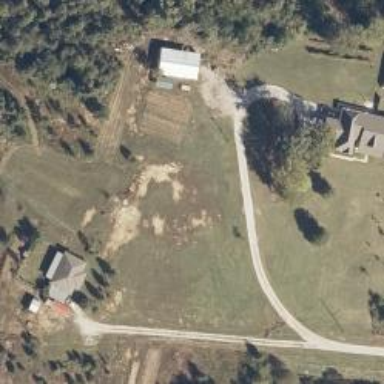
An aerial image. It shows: Driveway.